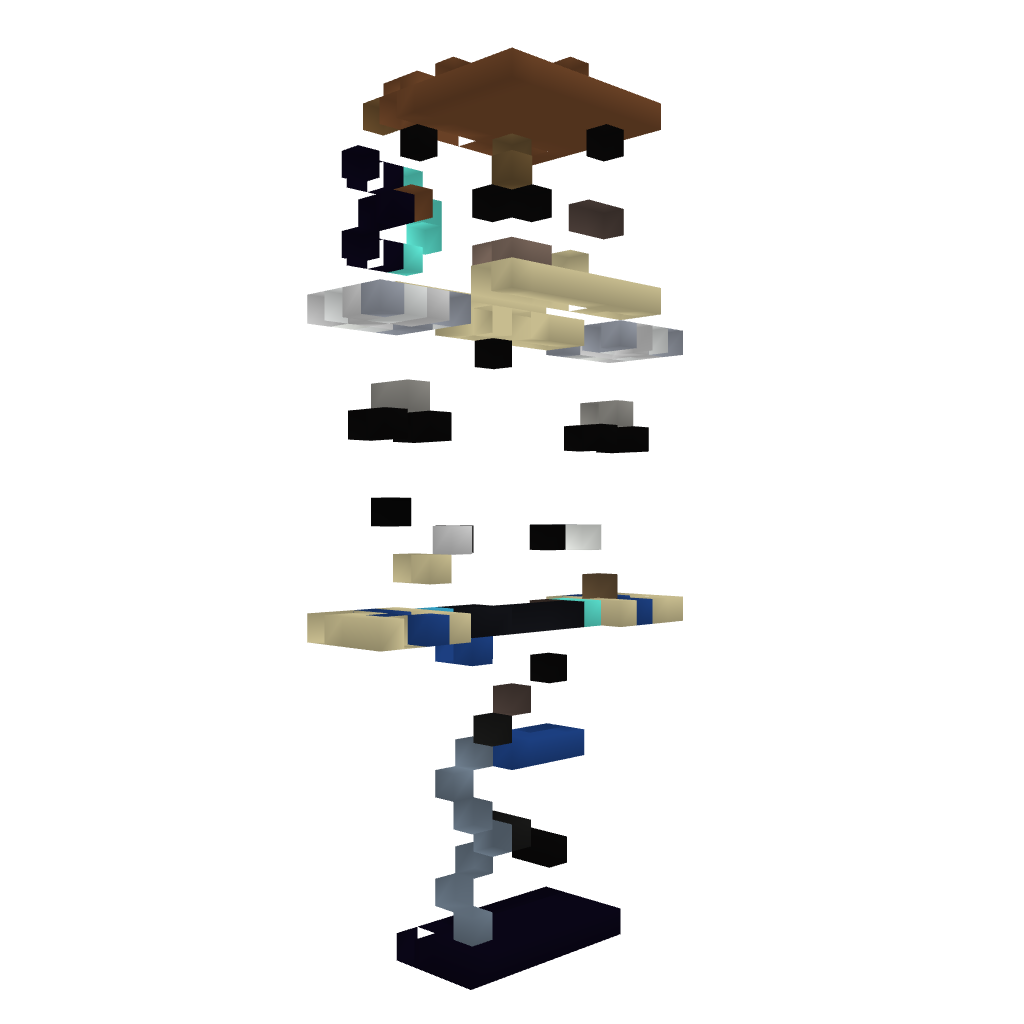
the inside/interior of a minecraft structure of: Swagmasterer (Me!)